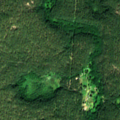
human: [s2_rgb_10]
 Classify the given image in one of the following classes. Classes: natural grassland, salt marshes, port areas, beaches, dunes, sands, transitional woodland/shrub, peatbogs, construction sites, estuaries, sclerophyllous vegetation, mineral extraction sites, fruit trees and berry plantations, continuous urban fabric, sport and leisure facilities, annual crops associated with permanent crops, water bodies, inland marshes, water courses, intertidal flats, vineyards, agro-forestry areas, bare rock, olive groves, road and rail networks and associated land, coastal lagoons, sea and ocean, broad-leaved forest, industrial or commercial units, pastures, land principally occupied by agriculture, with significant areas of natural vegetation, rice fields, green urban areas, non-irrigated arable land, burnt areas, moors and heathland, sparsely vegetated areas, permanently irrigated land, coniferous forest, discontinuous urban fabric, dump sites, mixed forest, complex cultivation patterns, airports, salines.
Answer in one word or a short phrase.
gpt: coniferous forest, mixed forest